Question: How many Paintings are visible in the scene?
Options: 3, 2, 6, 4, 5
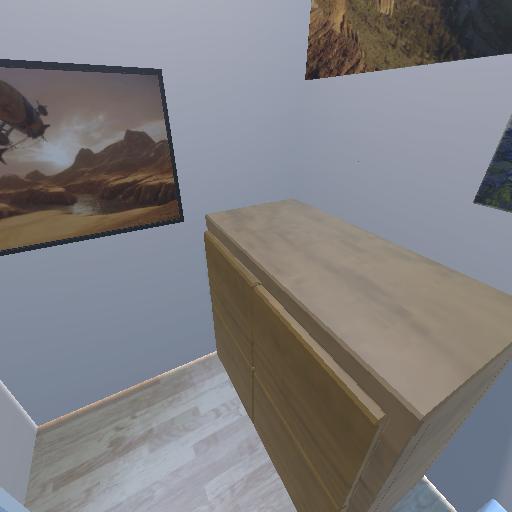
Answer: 3